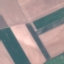
Land use / land cover class: AnnualCrop